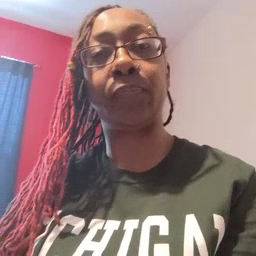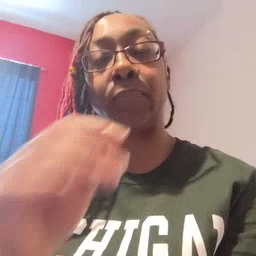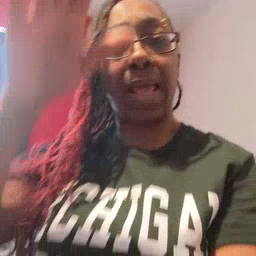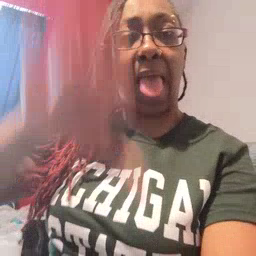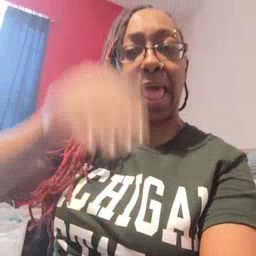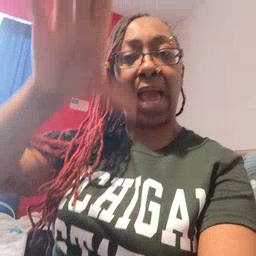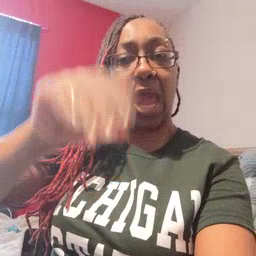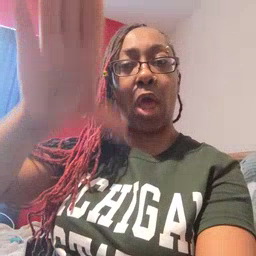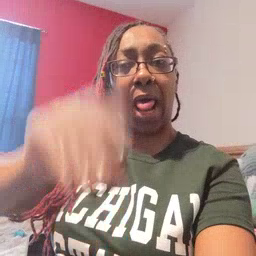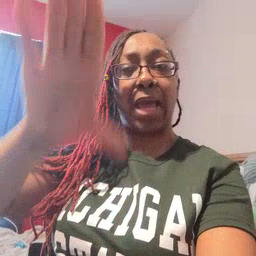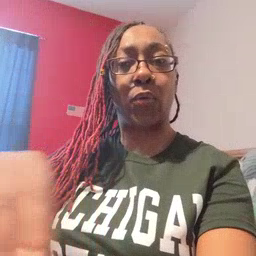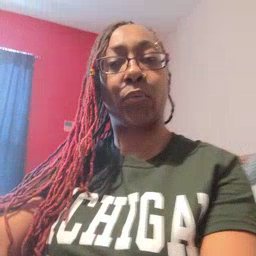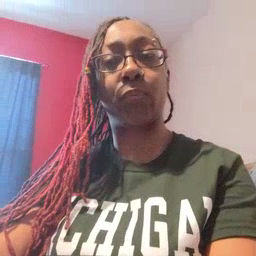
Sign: alligator